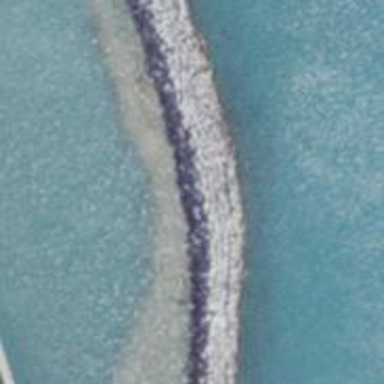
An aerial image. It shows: Breakwater structure.